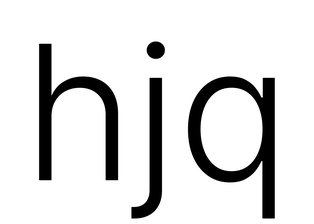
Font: Inter_Light